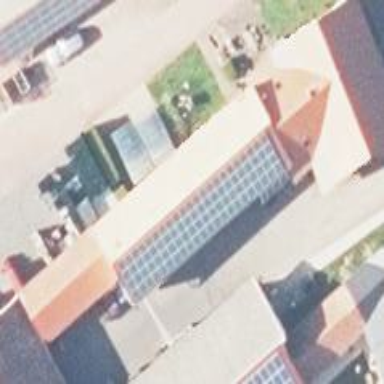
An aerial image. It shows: Small solar photovoltaic panel generator is producing electricity.